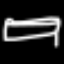
Label: bed